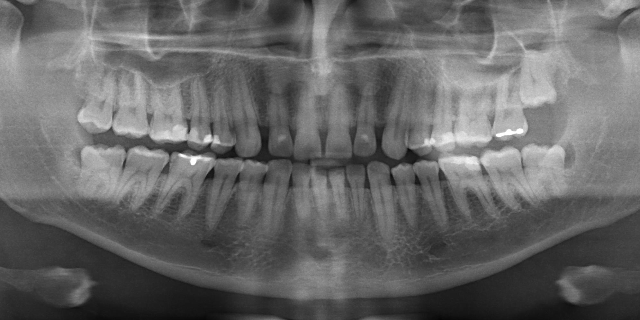
adult